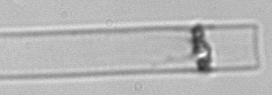
Label: Dactyliosolen_blavyanus